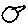
Label: bird